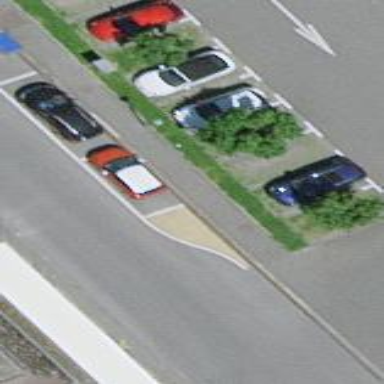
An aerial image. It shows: Parallel street-side parking with asphalt surface.